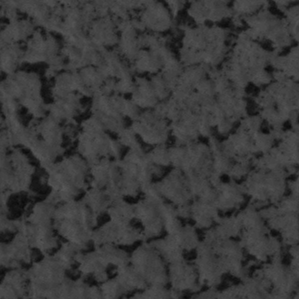
Label: frost